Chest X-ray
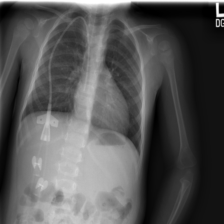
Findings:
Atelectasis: negative
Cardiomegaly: negative
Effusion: negative
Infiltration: positive
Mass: negative
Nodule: negative
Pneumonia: negative
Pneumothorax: negative
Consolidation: negative
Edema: negative
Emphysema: negative
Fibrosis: negative
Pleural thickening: negative
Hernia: negative